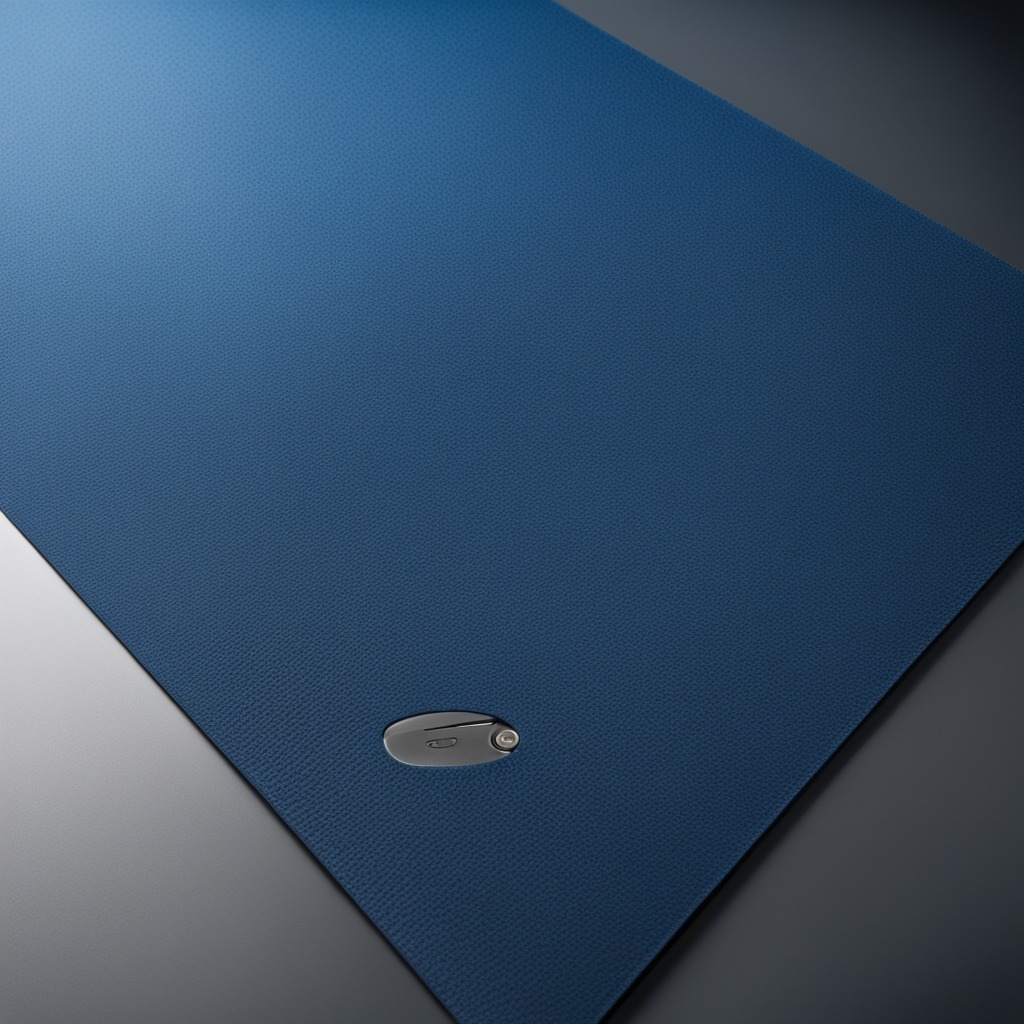
A utility knife is lying on the granite tabletop.